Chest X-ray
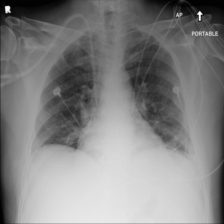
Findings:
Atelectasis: positive
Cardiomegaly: negative
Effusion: negative
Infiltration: negative
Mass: negative
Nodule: negative
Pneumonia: negative
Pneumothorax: negative
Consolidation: negative
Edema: positive
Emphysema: negative
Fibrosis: negative
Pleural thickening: negative
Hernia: negative